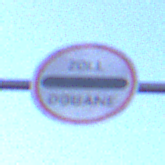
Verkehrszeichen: Zollstelle
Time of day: SunriseSunset
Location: Outdoor (Nature)
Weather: Clear
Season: NotSpecified
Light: Natural